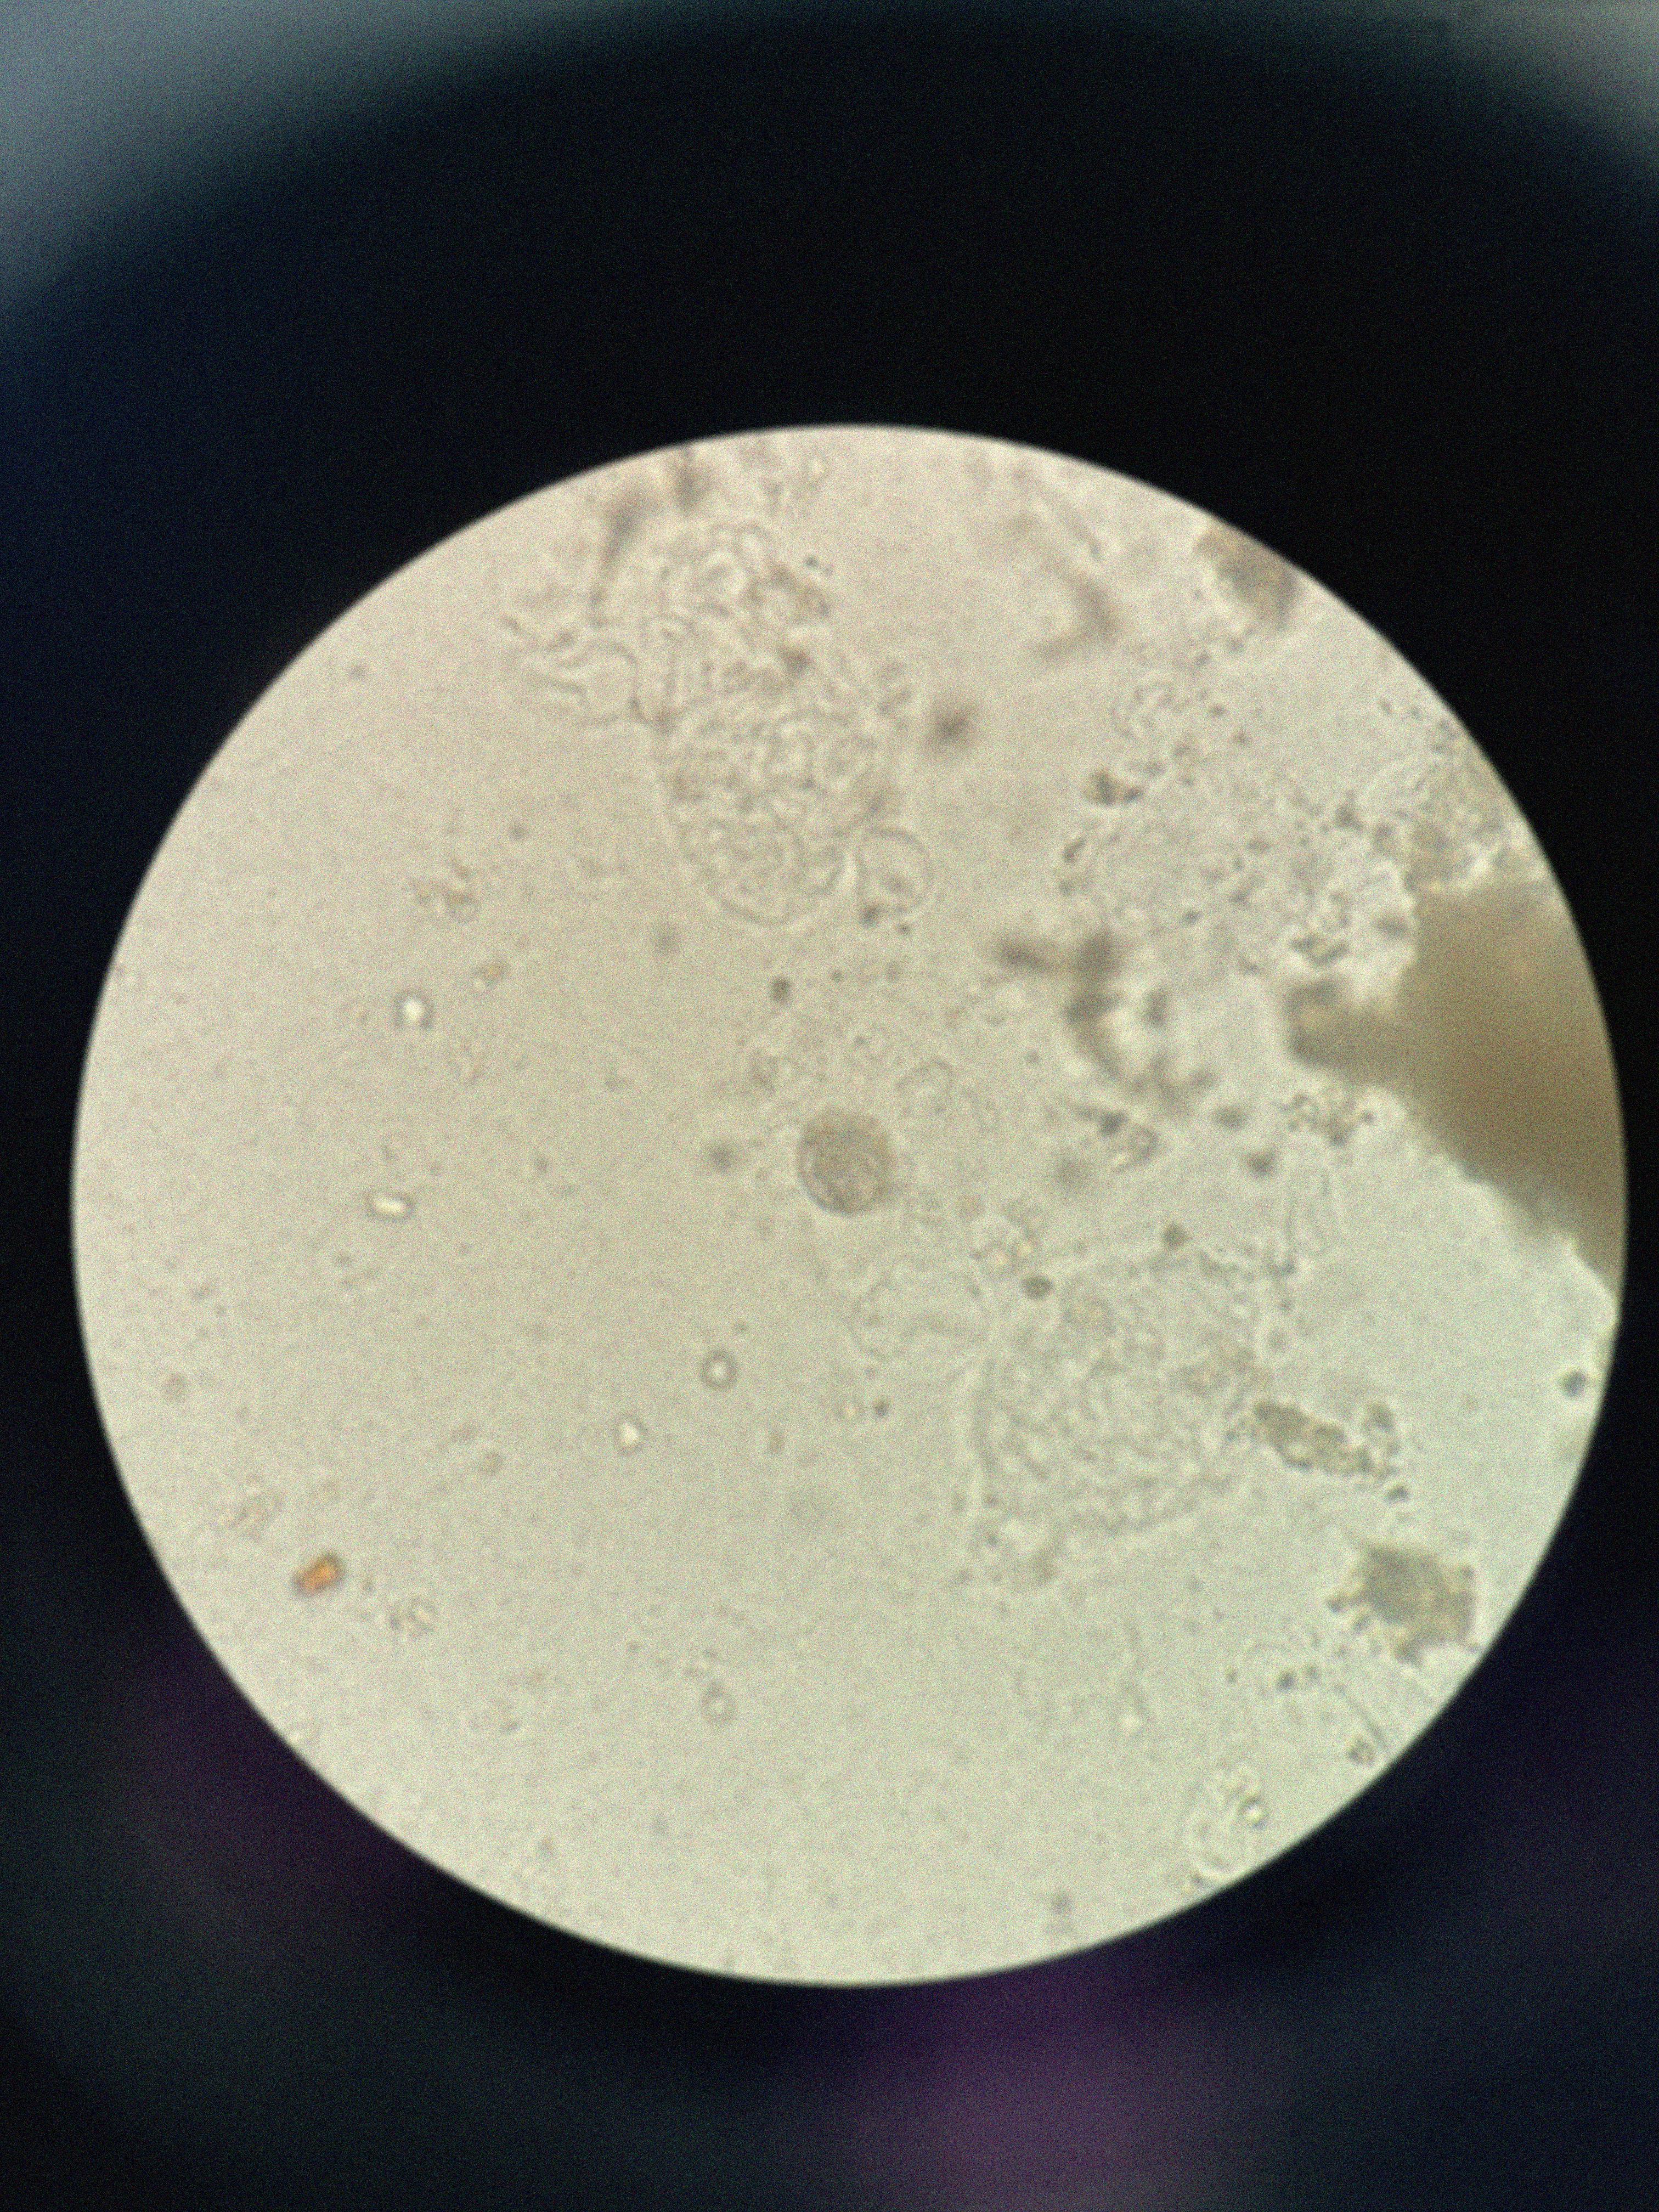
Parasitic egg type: Hymenolepis nana